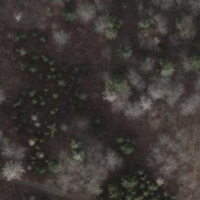
EUNIS habitat code: 43
Species observed at this site:
Coronella austriaca
Bufo bufo
Lepus europaeus
Bombina variegata
Bombina bombina
Epilobium montanum
Vipera berus
Pyrgus malvae
Ostrinia nubilalis
Anguis fragilis